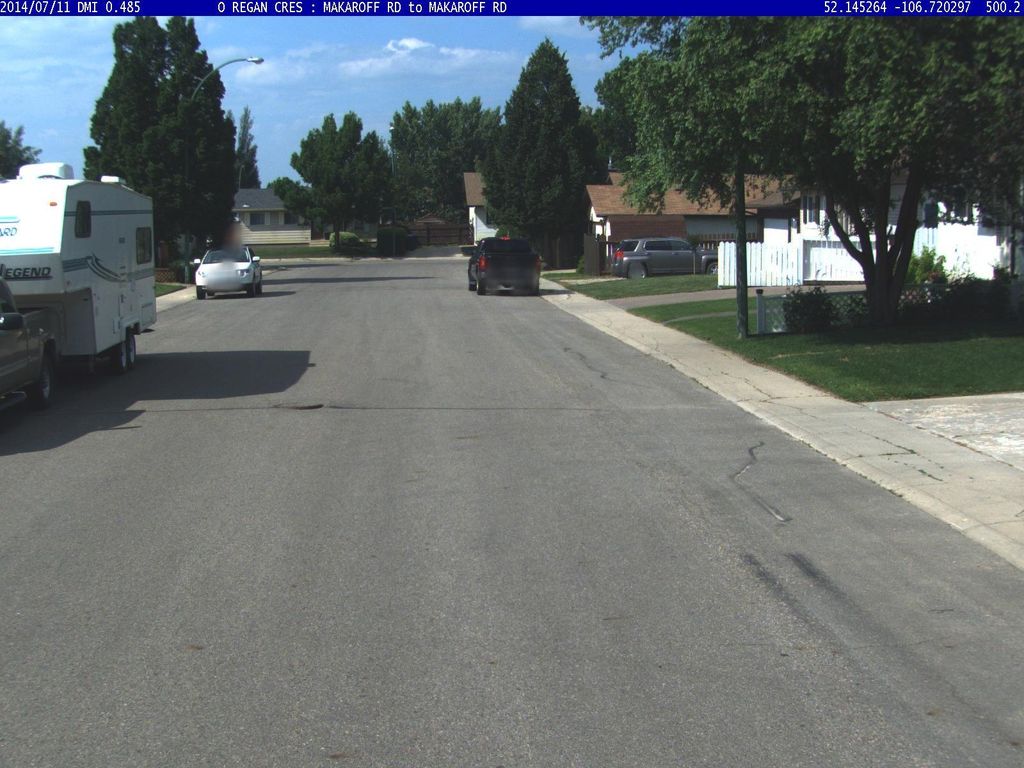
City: saskatoon